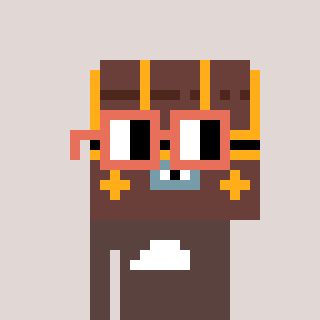
a pixel art character with square orange glasses, a treasure chest-shaped head and a darkbrown-colored body on a warm background